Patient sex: M
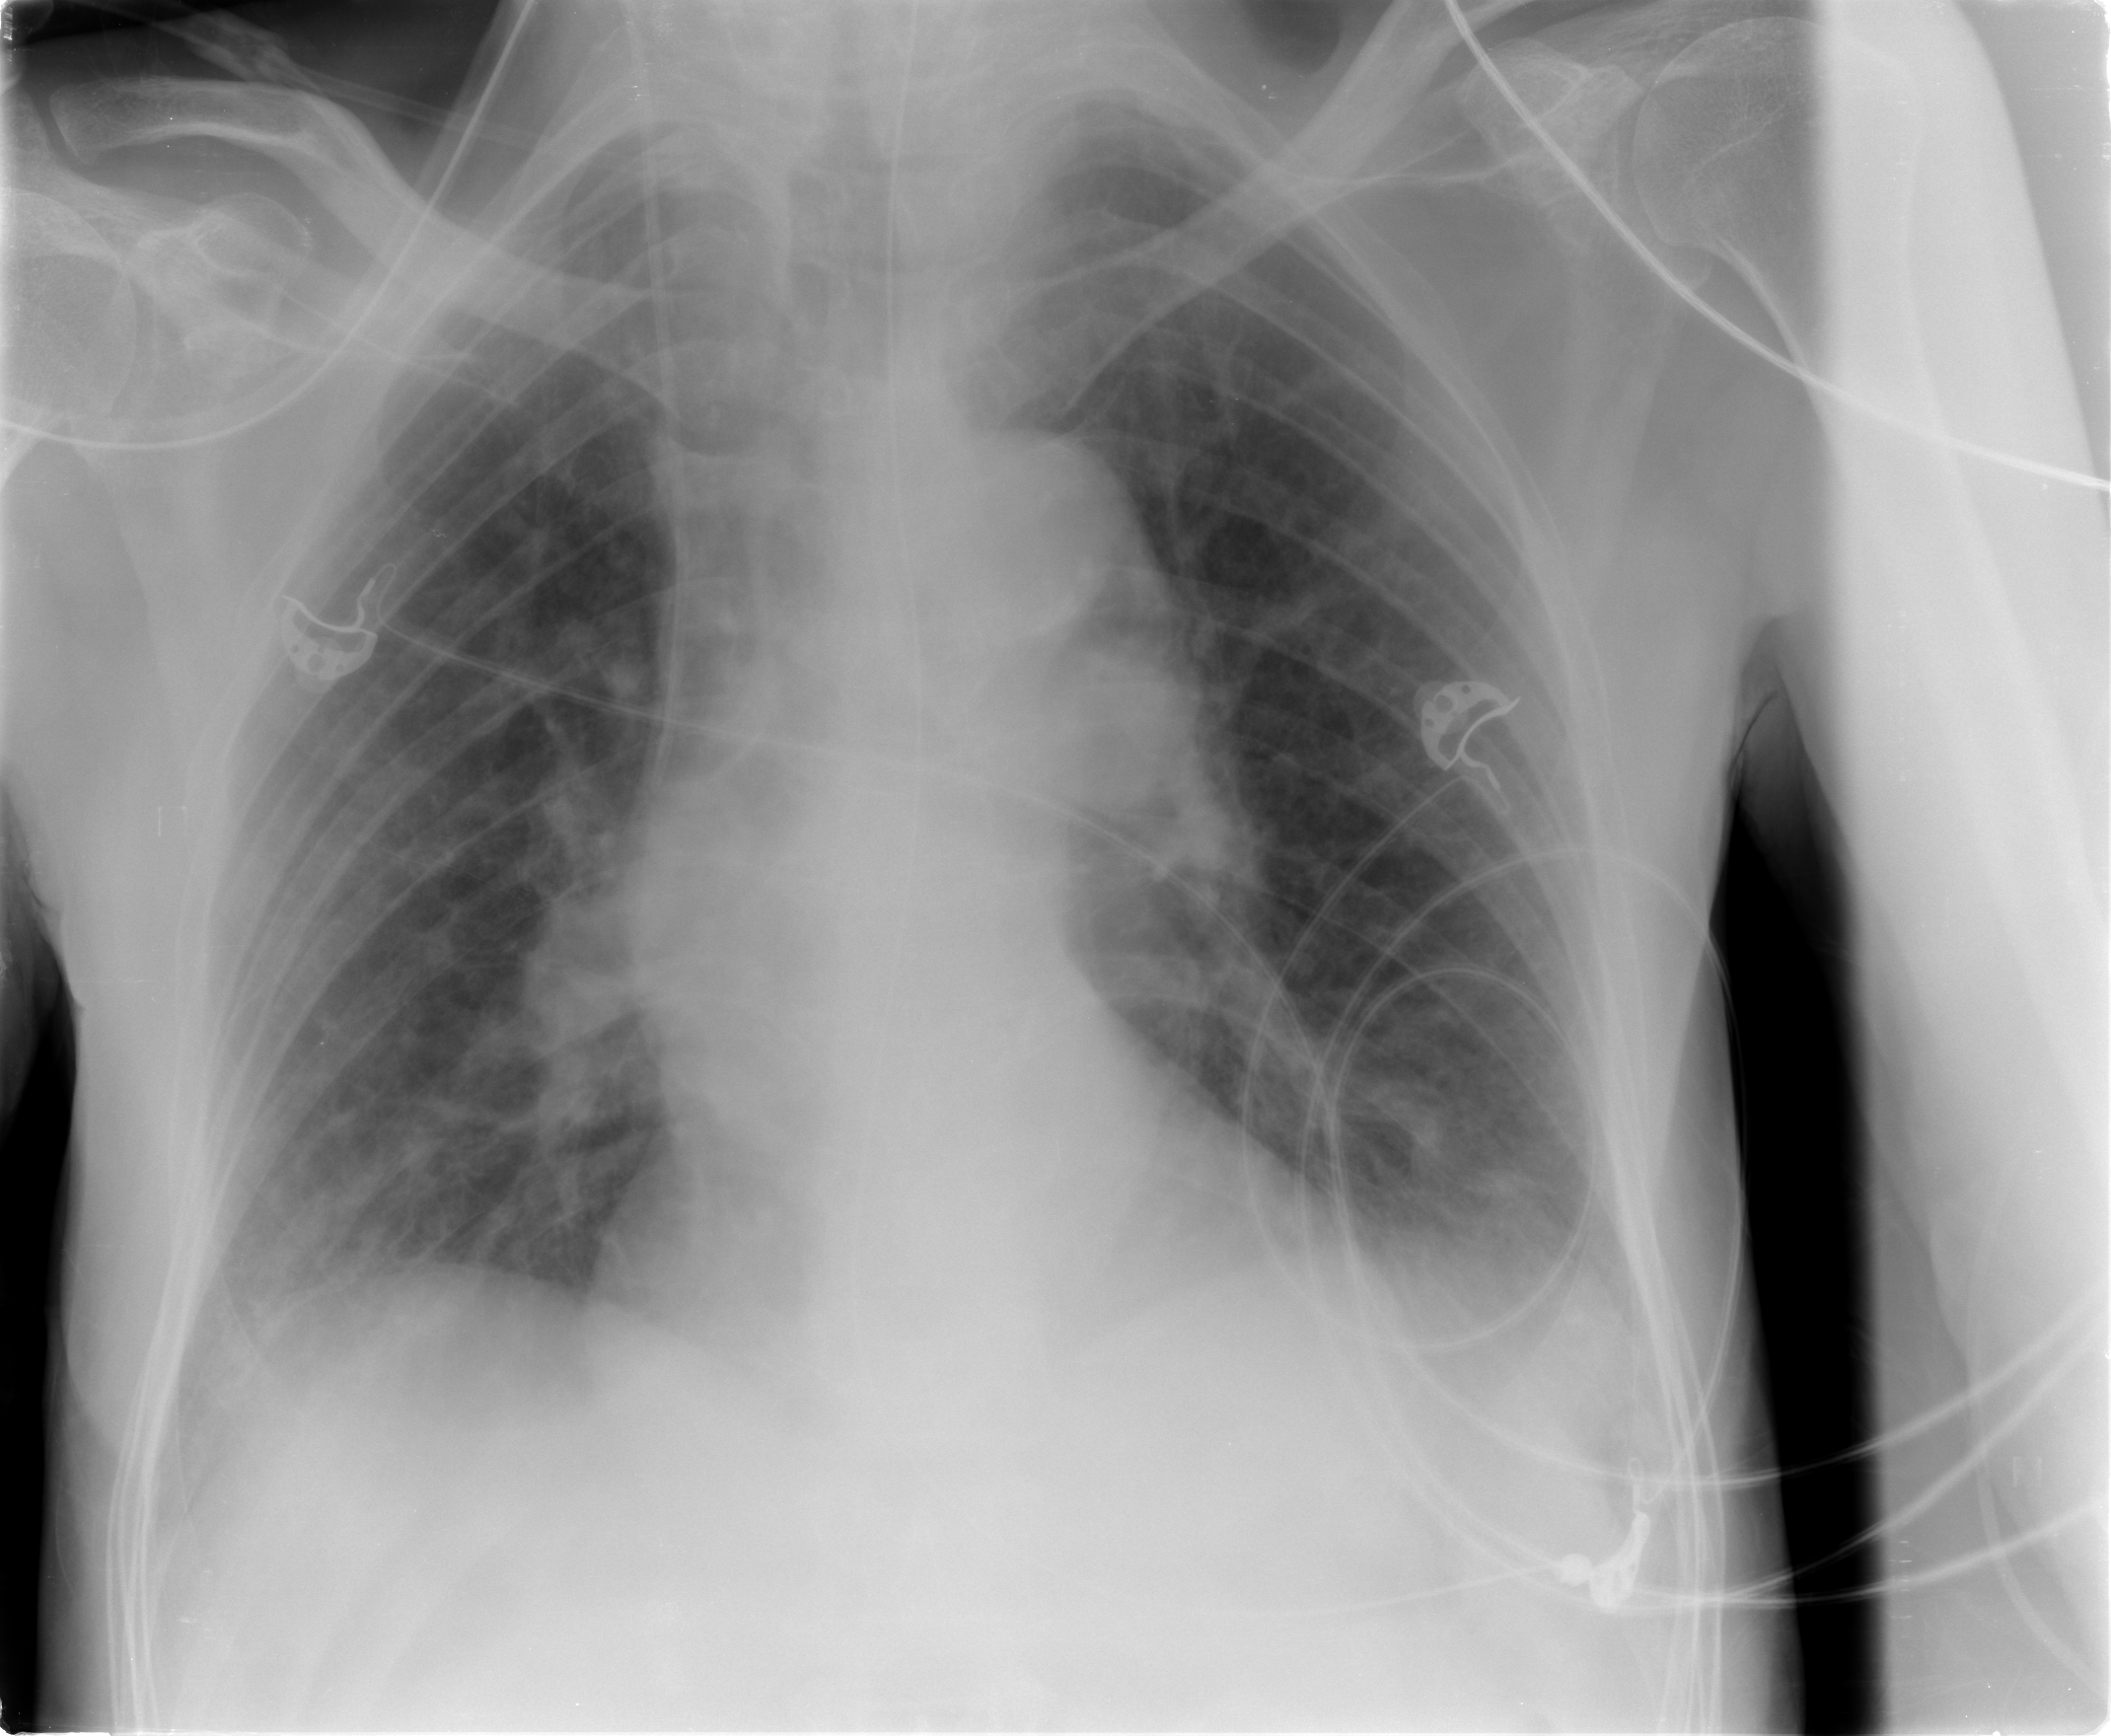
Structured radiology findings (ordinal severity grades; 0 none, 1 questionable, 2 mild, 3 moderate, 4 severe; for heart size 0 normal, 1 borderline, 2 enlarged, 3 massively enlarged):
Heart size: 0
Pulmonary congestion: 0
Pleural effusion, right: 2
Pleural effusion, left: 2
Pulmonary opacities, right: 0
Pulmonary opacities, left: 0
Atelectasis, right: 2
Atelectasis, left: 2